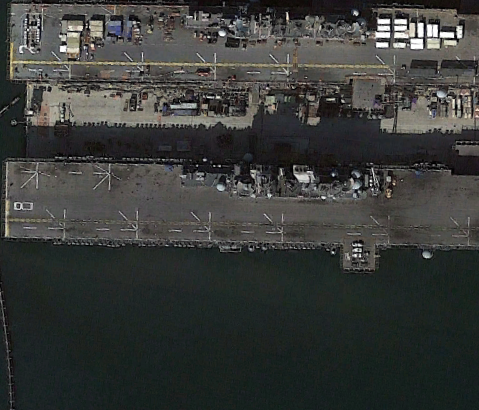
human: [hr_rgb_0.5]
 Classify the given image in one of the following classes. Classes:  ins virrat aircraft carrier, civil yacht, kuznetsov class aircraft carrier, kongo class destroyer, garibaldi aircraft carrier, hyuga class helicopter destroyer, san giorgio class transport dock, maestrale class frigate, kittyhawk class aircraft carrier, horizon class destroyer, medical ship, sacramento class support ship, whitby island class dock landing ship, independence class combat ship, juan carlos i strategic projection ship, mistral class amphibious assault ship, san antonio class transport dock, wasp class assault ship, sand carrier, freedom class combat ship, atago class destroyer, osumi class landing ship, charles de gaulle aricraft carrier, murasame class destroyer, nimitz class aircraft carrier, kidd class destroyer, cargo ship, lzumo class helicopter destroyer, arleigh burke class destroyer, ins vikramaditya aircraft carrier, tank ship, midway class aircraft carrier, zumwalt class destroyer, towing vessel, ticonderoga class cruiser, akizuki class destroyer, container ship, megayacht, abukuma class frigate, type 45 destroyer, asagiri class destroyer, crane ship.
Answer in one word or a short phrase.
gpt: Wasp class assault ship